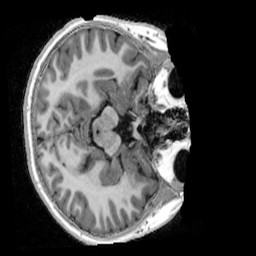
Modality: UNIT1_denoised
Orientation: axial
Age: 10
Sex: female
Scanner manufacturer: siemens
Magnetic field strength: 3 T
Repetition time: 4 s
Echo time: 0.00303 s